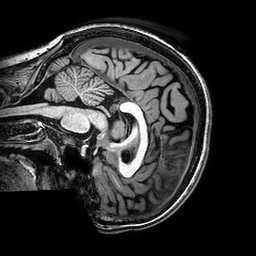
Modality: T1w
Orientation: sagittal
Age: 23
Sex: female
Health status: healthy
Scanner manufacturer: philips
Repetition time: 0.008274 s
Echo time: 0.00381 s